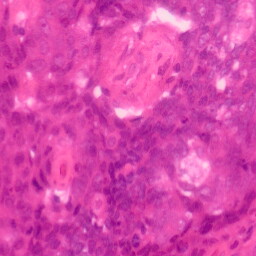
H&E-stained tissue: Colon